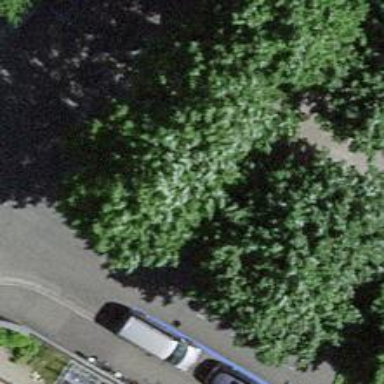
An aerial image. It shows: Park with broadleaved deciduous trees.